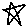
Label: star